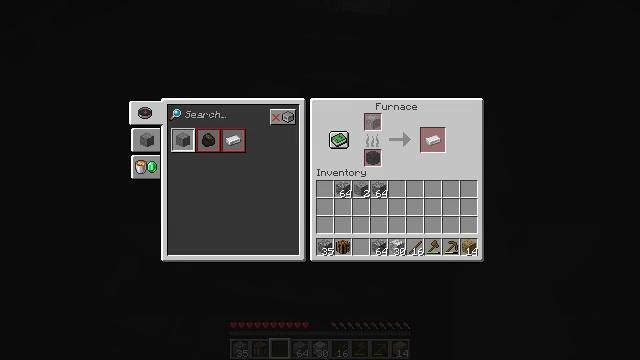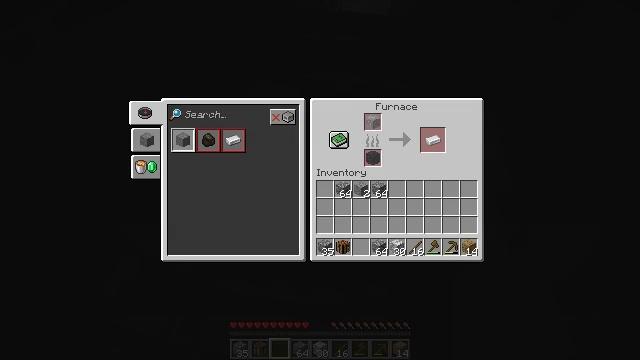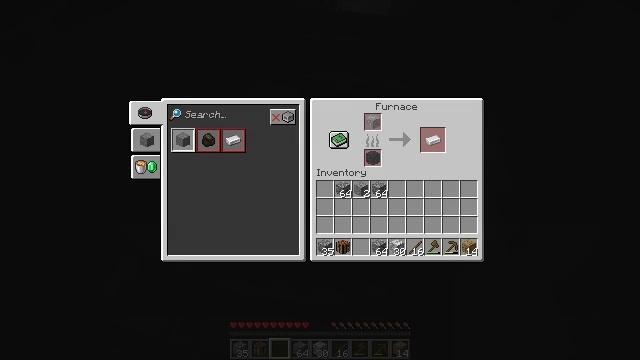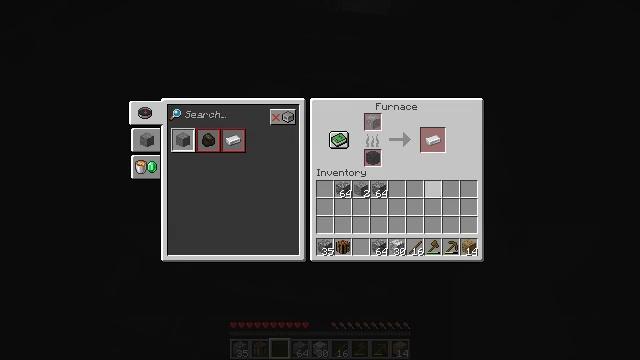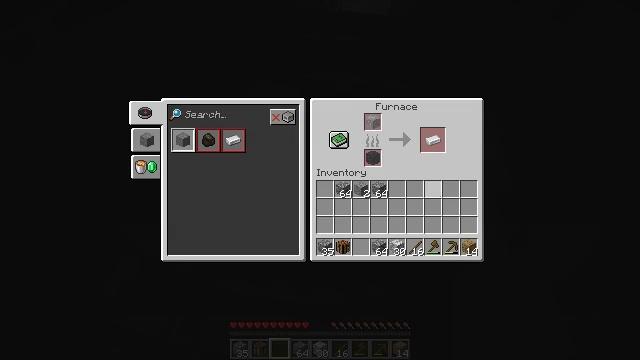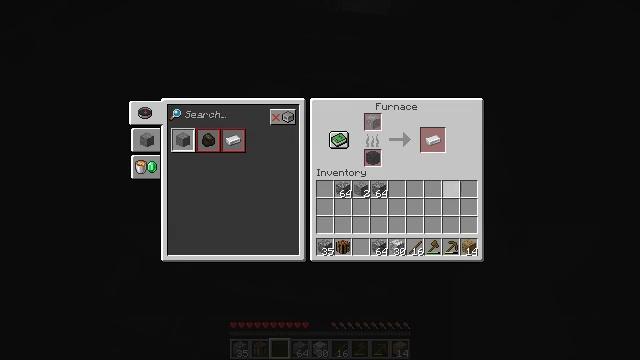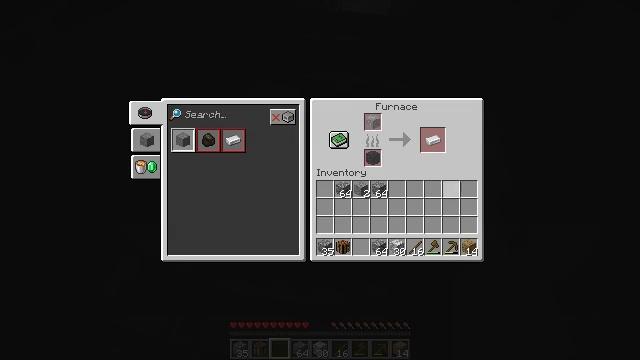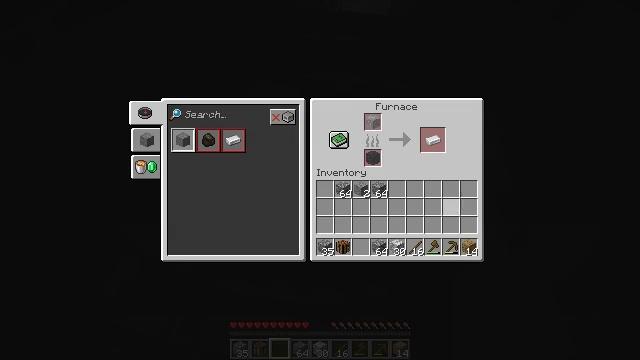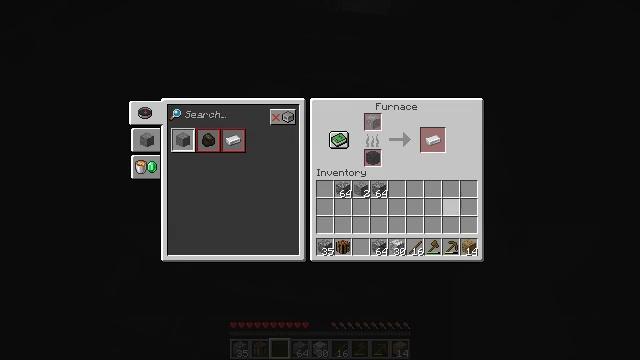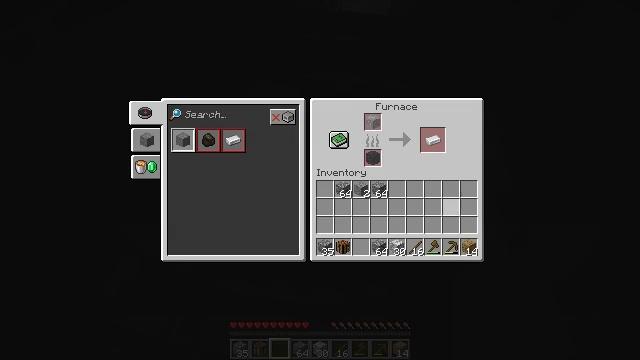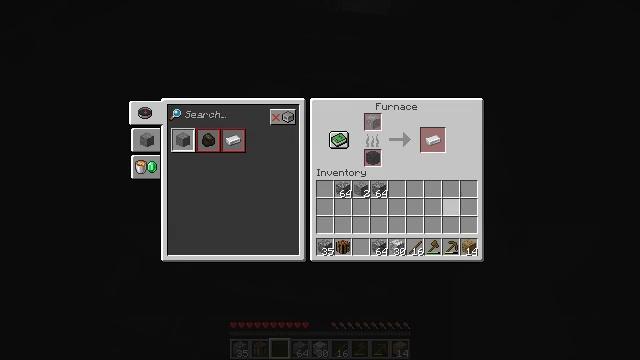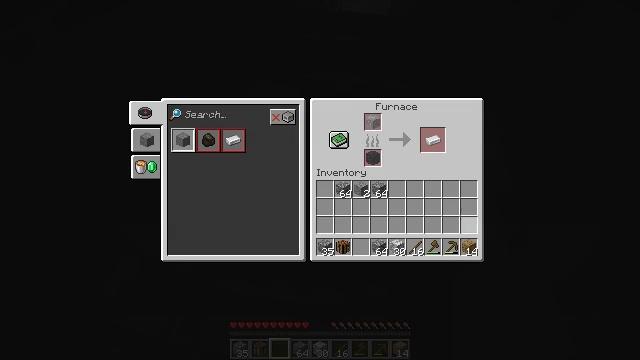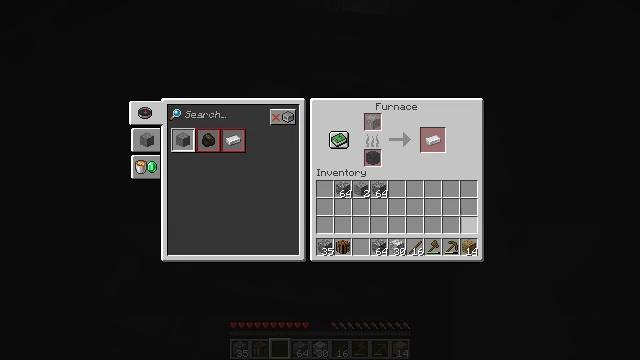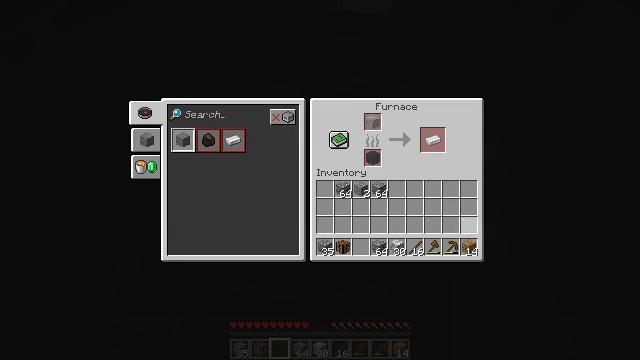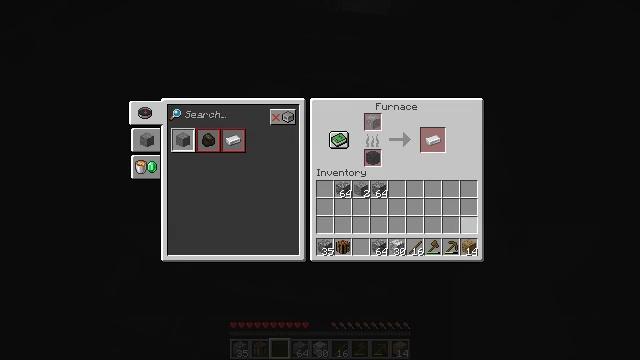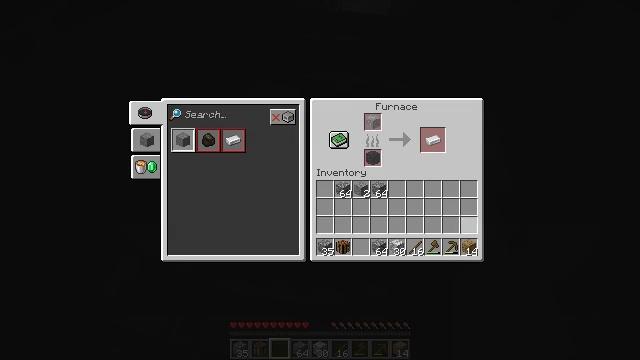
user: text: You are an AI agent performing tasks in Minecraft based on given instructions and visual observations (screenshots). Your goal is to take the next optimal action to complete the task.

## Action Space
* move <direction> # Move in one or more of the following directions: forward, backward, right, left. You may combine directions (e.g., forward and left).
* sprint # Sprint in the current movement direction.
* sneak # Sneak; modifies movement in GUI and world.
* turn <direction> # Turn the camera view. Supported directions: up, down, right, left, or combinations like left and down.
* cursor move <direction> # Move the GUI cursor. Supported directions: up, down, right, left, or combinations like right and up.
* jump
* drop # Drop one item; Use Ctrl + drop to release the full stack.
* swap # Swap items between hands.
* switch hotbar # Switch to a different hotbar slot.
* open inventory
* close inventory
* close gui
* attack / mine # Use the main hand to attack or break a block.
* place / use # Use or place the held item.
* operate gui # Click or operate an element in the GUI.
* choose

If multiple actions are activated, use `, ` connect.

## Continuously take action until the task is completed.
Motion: motion action
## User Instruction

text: Smash the furnace to retrieve it.
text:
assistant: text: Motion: no_op
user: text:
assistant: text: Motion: no_op
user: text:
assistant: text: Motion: no_op
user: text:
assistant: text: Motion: no_op
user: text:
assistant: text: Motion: no_op
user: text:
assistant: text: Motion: no_op
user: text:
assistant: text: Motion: no_op
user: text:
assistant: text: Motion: no_op
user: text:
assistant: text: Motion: no_op
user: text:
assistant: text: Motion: no_op
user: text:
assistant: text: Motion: no_op
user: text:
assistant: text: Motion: no_op
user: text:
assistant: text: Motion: no_op
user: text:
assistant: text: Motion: no_op
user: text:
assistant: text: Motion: no_op
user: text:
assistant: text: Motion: no_op
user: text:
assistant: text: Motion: no_op
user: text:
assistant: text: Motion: no_op
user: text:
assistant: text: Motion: no_op
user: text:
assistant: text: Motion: no_op
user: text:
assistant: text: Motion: no_op
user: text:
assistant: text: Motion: no_op
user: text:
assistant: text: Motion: no_op
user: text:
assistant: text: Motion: no_op
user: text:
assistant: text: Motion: no_op
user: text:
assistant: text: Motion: no_op
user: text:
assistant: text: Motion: no_op
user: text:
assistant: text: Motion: no_op
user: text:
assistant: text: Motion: no_op
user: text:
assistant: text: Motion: no_op